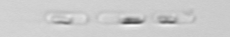
Label: Skeletonema